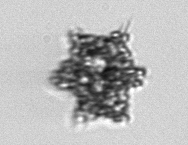
Label: Dictyocha